Question: So guys, as what the title implies. I cant access my report when i clean and build my program to a jar file to be deployed. I tried surfing the internet for possible solutions but none of them has gone right. So below is what i did to try to access the report inside the jar file:
'''
URL reportURL = getClass().getClassLoader().getResource("assessmentrecordsystem\reports\report1.jrxml");//returns nothing
reportInputStream = this.getClass().getClassLoader().getResourceAsStream("\reports\report1.jrxml");//all so returns nothing
'''
What did i miss??
This is what my jar file contains:

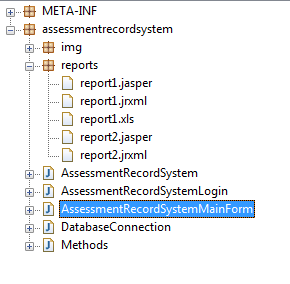
Answer: Considering a structure like this:
'''
myjar.jar
|__ assessmentrecordsystem
|__ MyClass.class
|__ reports
|__ report1.jrxml
'''
You can load the resource with a relative path from your MyClass with <URL>
'''
InputStream is = MyClass.class.getResourceAsStream("reports/report1.jrxml");
'''
Otherwise, you need to add the following entry to the '/META-INF/MANIFEST.MF' file inside your jar:
'''
Class-Path: .
'''
Then you can load your file with an absolute path from the jar root with <URL>
'''
InputStream is = MyClass.class.getClassLoader().getResourceAsStream(
"/assessmentrecordsystem/reports/report1.jrxml");
'''